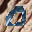
Label: 0